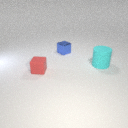
large cyan rubber cylinder to the right of small blue metal cube